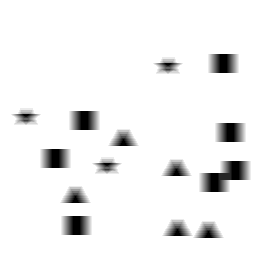
Squares: 7
Triangles: 5
Stars: 3
Total shapes: 15